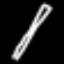
Label: pencil